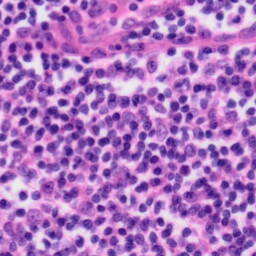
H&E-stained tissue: Tonsil